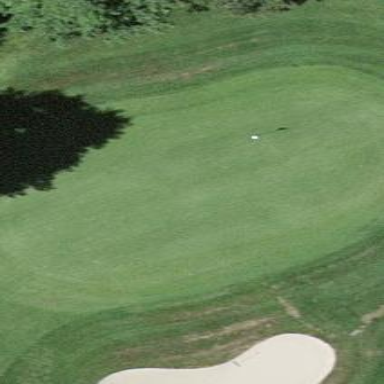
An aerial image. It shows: Green golf area with grass land use.